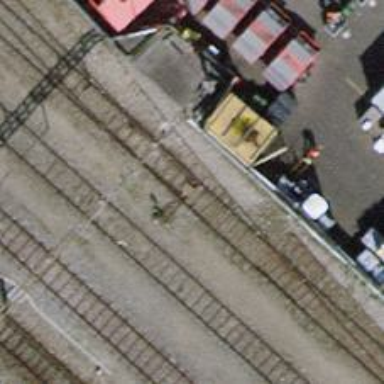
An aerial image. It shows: Railway switch.